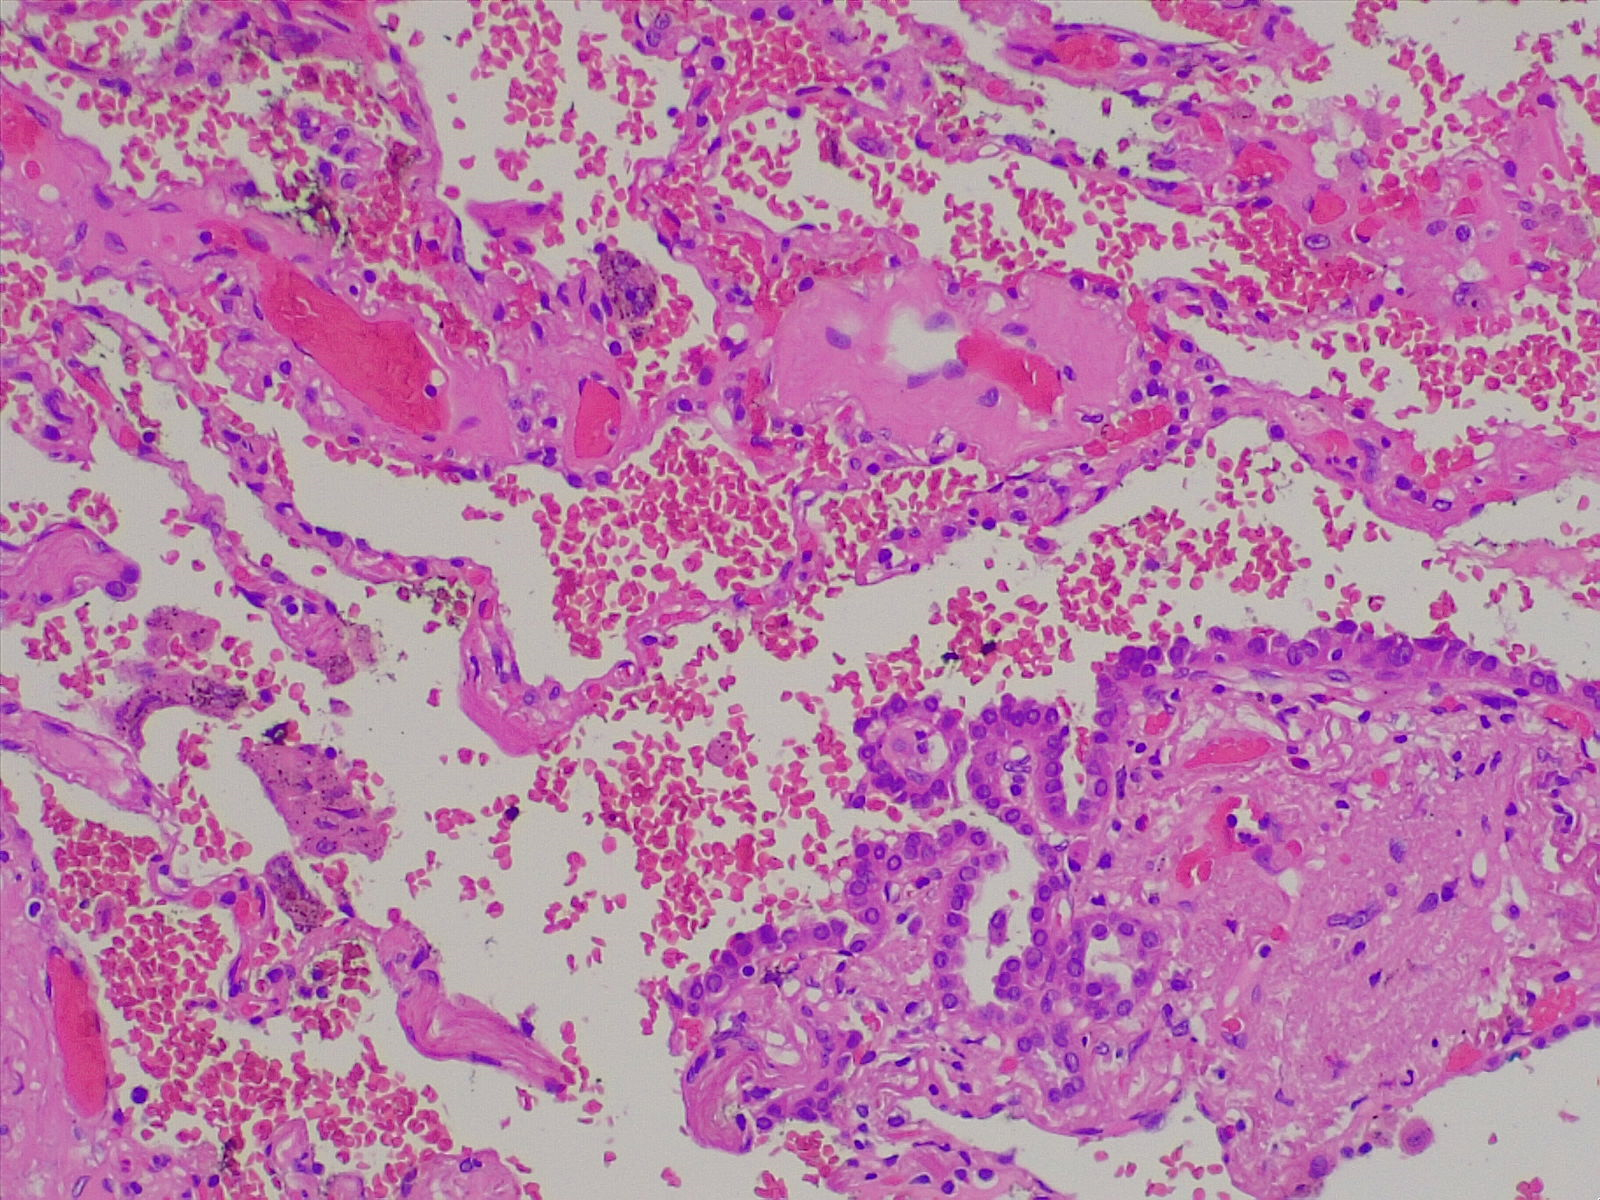
Label: normal lung tissue